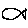
Label: fish